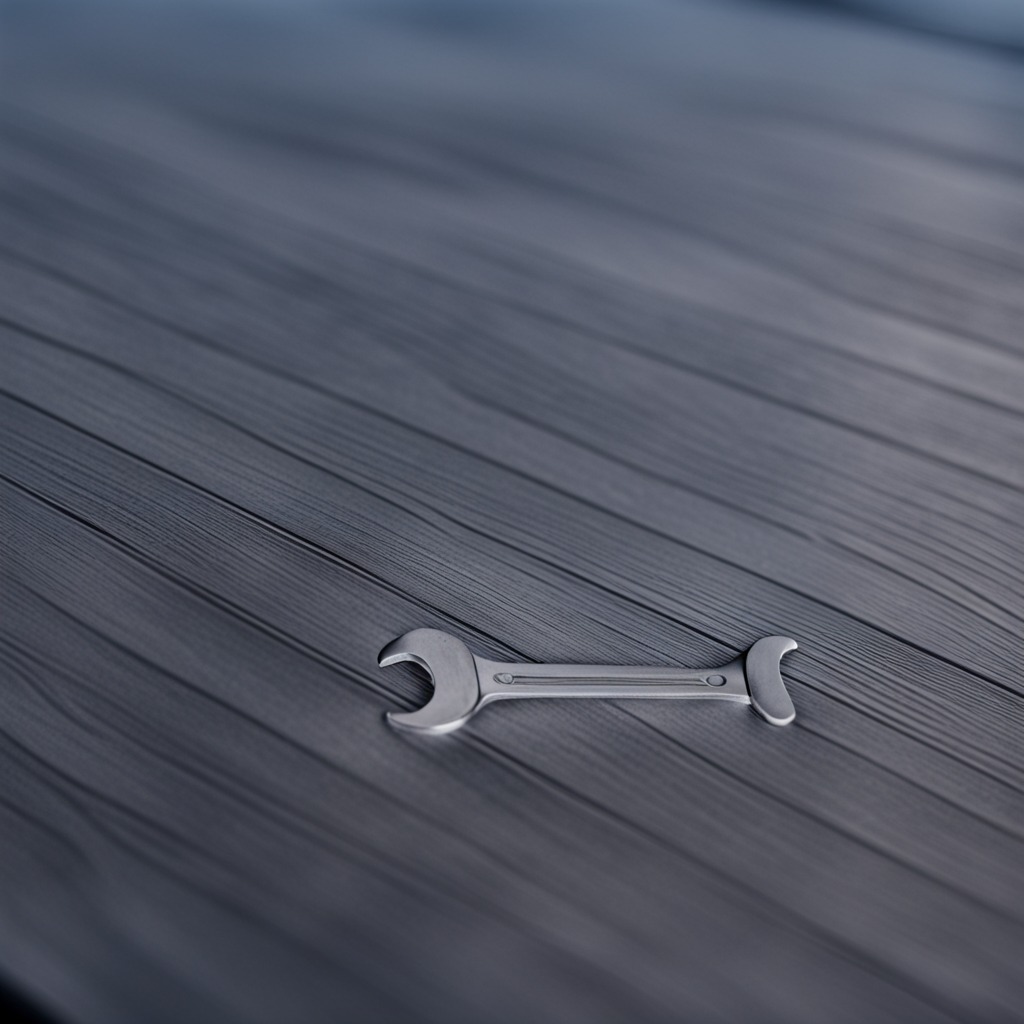
An wrench is lying on a table in a garage.